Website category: jobs
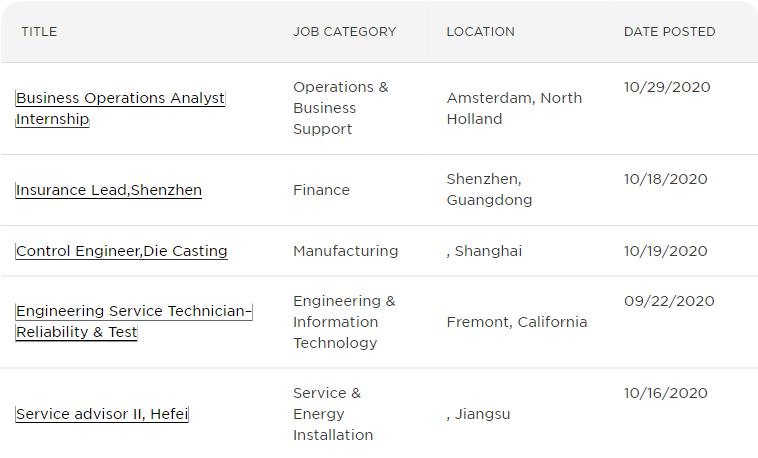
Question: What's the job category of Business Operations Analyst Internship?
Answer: Operations & Business Support

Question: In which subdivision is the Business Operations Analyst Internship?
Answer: Operations & Business Support

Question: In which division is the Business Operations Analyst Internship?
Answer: Operations & Business Support

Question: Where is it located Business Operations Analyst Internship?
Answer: Operations & Business Support

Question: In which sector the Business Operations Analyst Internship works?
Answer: Operations & Business Support

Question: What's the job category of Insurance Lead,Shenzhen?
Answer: Finance

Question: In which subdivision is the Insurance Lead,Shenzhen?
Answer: Finance

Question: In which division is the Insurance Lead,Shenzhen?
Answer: Finance

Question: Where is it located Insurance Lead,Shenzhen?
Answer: Finance

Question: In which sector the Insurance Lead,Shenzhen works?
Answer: Finance

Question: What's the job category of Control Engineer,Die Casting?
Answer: Manufacturing

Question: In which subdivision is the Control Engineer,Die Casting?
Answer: Manufacturing

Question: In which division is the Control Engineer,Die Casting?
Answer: Manufacturing

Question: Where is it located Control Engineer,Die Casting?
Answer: Manufacturing

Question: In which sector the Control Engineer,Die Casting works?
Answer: Manufacturing

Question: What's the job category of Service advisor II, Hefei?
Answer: Service & Energy Installation

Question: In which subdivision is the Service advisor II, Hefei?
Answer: Service & Energy Installation

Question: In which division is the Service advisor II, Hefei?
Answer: Service & Energy Installation

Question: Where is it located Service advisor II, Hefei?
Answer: Service & Energy Installation

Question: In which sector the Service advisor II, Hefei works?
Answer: Service & Energy Installation

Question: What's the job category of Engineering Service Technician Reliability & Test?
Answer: Engineering & Information Technology

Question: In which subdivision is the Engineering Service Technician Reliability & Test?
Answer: Engineering & Information Technology

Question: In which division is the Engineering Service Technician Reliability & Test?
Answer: Engineering & Information Technology

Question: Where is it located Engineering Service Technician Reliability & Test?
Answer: Engineering & Information Technology

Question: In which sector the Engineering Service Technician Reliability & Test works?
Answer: Engineering & Information Technology

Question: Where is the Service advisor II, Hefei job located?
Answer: , Jiangsu

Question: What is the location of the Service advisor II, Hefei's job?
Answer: , Jiangsu

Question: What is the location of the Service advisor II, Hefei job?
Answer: , Jiangsu

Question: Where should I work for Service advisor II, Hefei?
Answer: , Jiangsu

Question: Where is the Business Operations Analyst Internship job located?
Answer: Amsterdam, North Holland

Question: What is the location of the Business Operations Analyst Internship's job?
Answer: Amsterdam, North Holland

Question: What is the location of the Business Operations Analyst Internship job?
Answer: Amsterdam, North Holland

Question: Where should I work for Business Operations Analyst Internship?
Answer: Amsterdam, North Holland

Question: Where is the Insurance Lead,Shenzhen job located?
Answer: Shenzhen, Guangdong

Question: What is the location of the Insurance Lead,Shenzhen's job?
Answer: Shenzhen, Guangdong

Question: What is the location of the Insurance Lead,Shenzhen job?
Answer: Shenzhen, Guangdong

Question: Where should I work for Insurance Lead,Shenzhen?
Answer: Shenzhen, Guangdong

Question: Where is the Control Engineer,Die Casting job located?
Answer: , Shanghai

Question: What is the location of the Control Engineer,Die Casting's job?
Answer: , Shanghai

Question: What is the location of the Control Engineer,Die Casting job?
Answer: , Shanghai

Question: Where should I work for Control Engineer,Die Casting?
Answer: , Shanghai

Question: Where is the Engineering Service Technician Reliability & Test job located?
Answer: Fremont, California

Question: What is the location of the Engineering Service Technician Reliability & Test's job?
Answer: Fremont, California

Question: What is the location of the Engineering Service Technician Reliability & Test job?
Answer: Fremont, California

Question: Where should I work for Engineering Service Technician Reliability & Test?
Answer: Fremont, California

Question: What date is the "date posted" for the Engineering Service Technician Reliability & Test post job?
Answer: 09/22/2020

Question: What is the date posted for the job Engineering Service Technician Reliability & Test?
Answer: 09/22/2020

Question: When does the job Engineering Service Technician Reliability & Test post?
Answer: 09/22/2020

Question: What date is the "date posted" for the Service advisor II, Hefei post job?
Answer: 10/16/2020

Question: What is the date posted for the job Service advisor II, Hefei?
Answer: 10/16/2020

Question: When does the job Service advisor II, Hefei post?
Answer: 10/16/2020

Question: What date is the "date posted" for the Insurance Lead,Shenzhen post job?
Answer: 10/18/2020

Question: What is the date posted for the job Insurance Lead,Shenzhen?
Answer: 10/18/2020

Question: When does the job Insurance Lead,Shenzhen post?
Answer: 10/18/2020

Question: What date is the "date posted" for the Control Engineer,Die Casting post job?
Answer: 10/19/2020

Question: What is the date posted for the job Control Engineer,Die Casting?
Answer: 10/19/2020

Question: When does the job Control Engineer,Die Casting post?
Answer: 10/19/2020

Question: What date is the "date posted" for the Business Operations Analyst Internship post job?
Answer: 10/29/2020

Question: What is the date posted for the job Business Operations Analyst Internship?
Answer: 10/29/2020

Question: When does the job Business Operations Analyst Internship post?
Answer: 10/29/2020

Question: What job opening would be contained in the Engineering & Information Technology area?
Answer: Engineering Service Technician Reliability & Test

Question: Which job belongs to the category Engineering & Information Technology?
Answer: Engineering Service Technician Reliability & Test

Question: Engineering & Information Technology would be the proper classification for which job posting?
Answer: Engineering Service Technician Reliability & Test

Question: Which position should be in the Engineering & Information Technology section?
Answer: Engineering Service Technician Reliability & Test